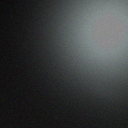
Screen state: off